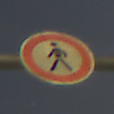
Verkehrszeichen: VerbotFussgaenger
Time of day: Night
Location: Outdoor (Urban)
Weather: PartlyCloudy
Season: NotSpecified
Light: Artificial